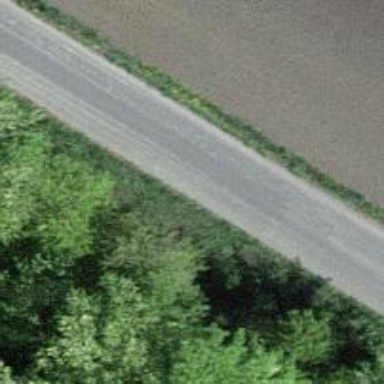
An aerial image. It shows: Well-maintained track road of grade 1.